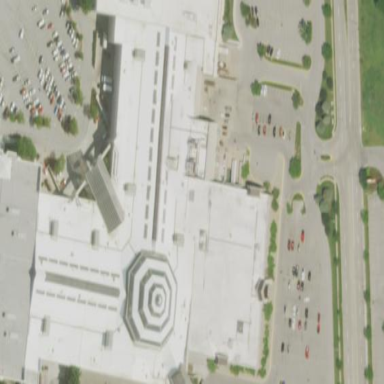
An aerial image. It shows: Retail building that serves as mall.